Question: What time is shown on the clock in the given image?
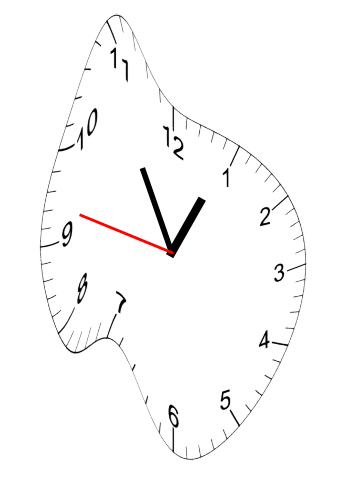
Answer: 12:54:47